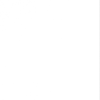
Label: dusty